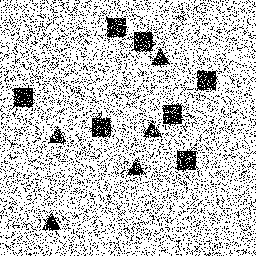
Squares: 7
Triangles: 5
Stars: 0
Total shapes: 12